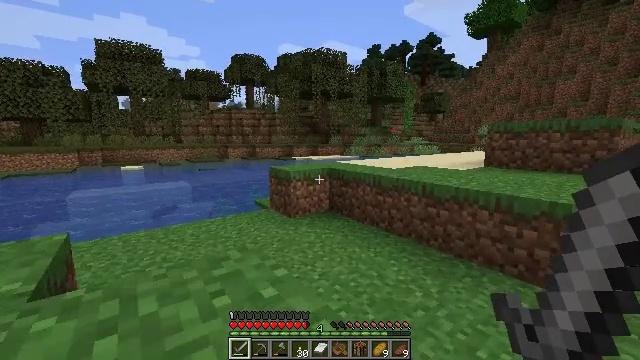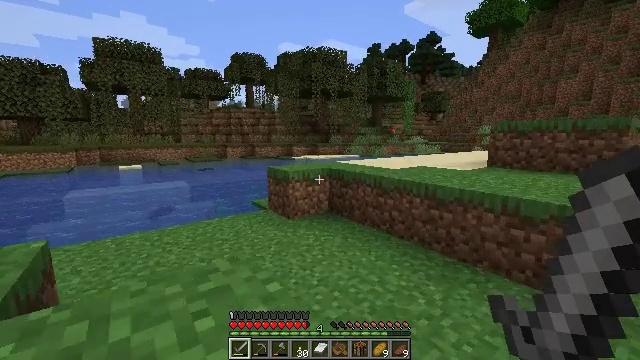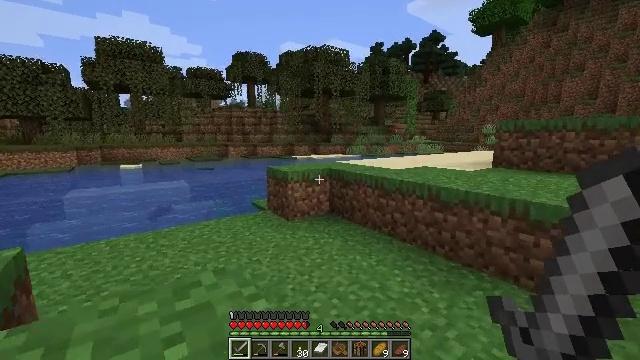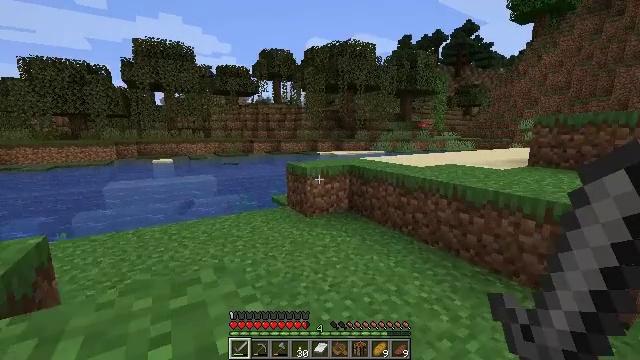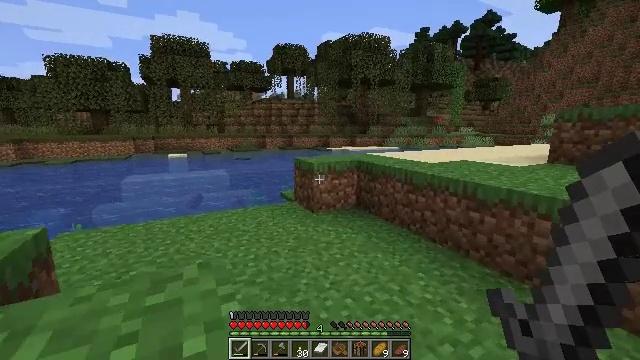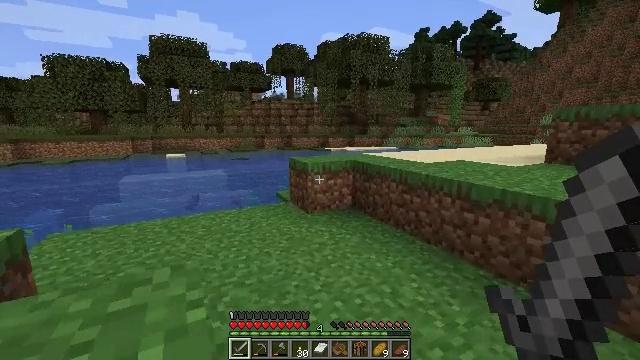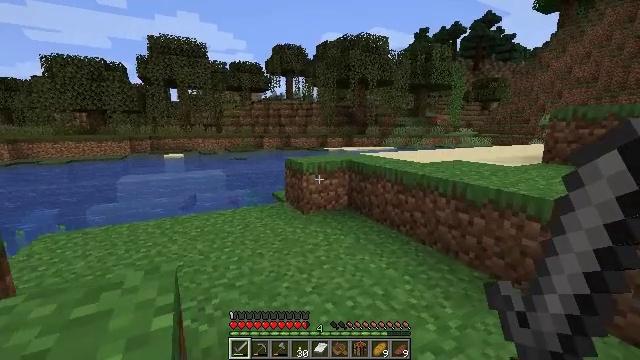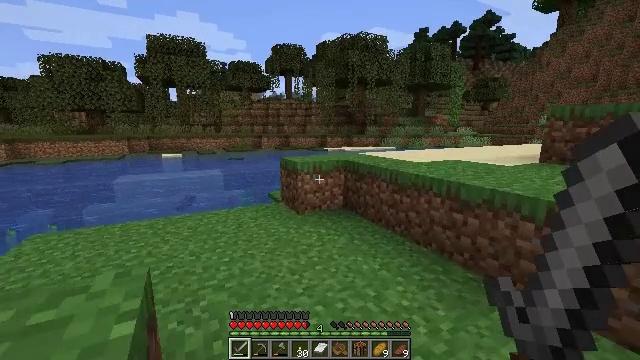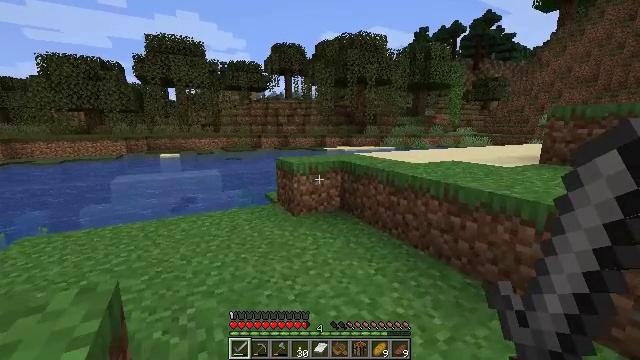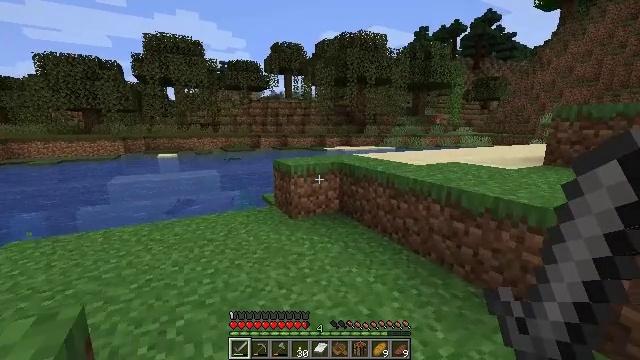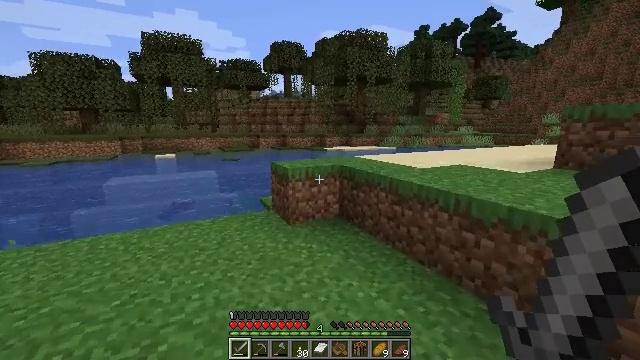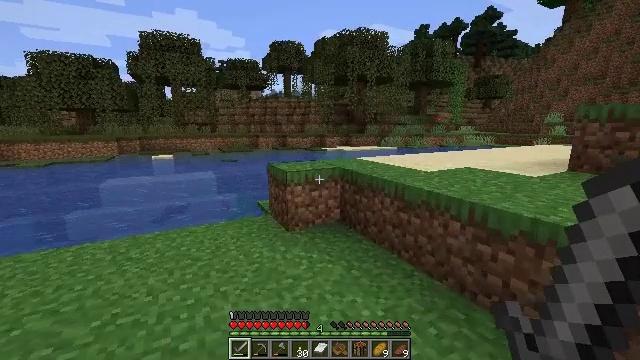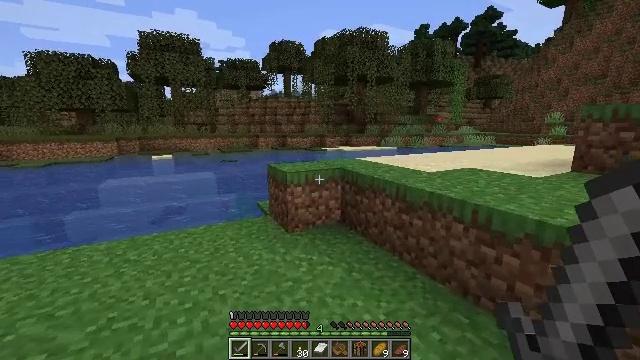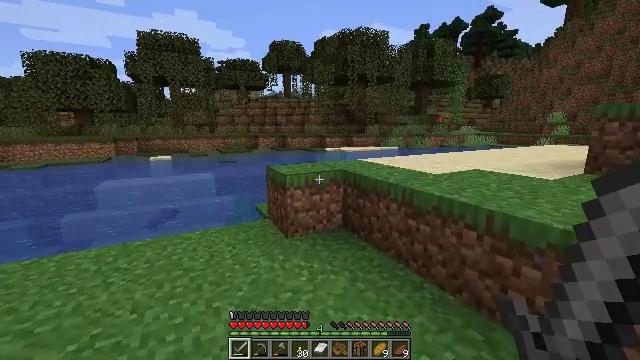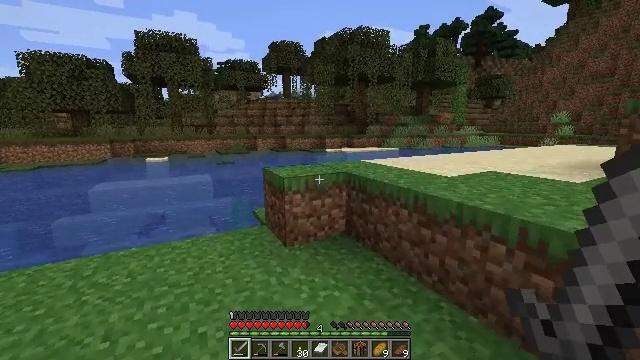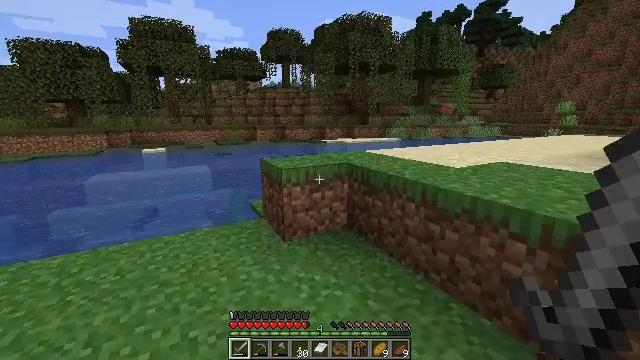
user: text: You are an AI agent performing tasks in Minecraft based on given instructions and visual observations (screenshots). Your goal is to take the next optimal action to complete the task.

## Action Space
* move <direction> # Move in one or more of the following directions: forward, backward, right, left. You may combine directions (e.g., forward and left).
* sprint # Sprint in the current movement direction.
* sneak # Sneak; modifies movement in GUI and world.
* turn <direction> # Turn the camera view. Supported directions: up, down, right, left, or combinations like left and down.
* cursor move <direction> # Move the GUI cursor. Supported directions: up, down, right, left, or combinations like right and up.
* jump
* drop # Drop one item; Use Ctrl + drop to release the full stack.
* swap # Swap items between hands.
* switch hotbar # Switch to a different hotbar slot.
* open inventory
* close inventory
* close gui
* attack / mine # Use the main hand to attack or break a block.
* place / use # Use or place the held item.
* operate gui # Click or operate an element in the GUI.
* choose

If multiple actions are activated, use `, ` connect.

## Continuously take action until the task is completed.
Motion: motion action
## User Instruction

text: Collect vines by mining them.
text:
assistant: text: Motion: move forward
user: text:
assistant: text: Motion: move forward
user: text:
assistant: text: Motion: move forward, turn left
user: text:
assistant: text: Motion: move forward, turn left and down
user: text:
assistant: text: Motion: move forward
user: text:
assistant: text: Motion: move forward
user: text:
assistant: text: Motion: move forward
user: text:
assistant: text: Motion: move forward
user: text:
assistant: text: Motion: move forward
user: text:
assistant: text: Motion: move forward
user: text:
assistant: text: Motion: move forward
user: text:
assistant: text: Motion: move forward
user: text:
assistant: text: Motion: move forward
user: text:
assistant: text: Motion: move forward
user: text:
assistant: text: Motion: move forward, turn down
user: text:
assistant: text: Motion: move forward, turn down
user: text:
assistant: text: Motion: move forward, turn down
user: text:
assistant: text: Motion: move forward
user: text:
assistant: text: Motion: move forward
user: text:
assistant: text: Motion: move forward, turn down
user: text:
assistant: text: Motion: move forward, turn down
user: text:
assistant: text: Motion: move forward, turn right and down
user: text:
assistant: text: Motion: move forward, turn right, jump
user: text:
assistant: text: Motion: move forward, turn right and up, jump
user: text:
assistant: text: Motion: move forward, turn right and up, jump
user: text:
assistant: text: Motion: move forward, turn right and up, jump
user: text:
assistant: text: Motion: move forward
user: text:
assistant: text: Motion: move forward
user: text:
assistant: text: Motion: move forward
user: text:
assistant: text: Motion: move forward